Question: I'm showing a video in a videoview:
In my XML:
'''
<LinearLayout xmlns:android="http://schemas.android.com/apk/res/android"
android:layout_width="fill_parent"
android:gravity="center"
android:layout_height="fill_parent">
<VideoView
android:layout_gravity="center"
android:id="@+id/videoview_player"
android:layout_width="wrap_content"
android:layout_height="wrap_content" />
</LinearLayout>
'''
It looked like this works perfect. The video resizes itself so the screen is filled, while the video remains it's aspect ratio.
But on tablets, after like 30 - 60 seconds in portrait orientation, the video stretches to full screen. (It doesn't maintain the aspect ratio, it stretches the height)
Like this:

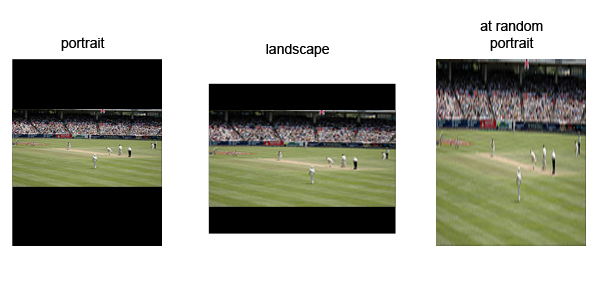
Answer: I ended up subclassing the VideoView:
'''
public class PlayerVideoView extends VideoView{
private int mForceHeight = 0;
private int mForceWidth = 0;
public PlayerVideoView(Context context) {
super(context);
}
public PlayerVideoView(Context context, AttributeSet attrs) {
this(context, attrs, 0);
}
public PlayerVideoView(Context context, AttributeSet attrs, int defStyle) {
super(context, attrs, defStyle);
}
public void setDimensions(int w, int h) {
this.mForceHeight = h;
this.mForceWidth = w;
}
@Override
protected void onMeasure(int widthMeasureSpec, int heightMeasureSpec) {
setMeasuredDimension(mForceWidth, mForceHeight);
}
}
'''
Where in the onCreate i set the dimensions
'''
videoView.setDimensions(800, 600);
'''
Then in the
'''
@Override
public void onConfigurationChanged(Configuration newConfig) {..}
'''
I manually set the dimensions for portrait or landscape, depending on the users device orientation.